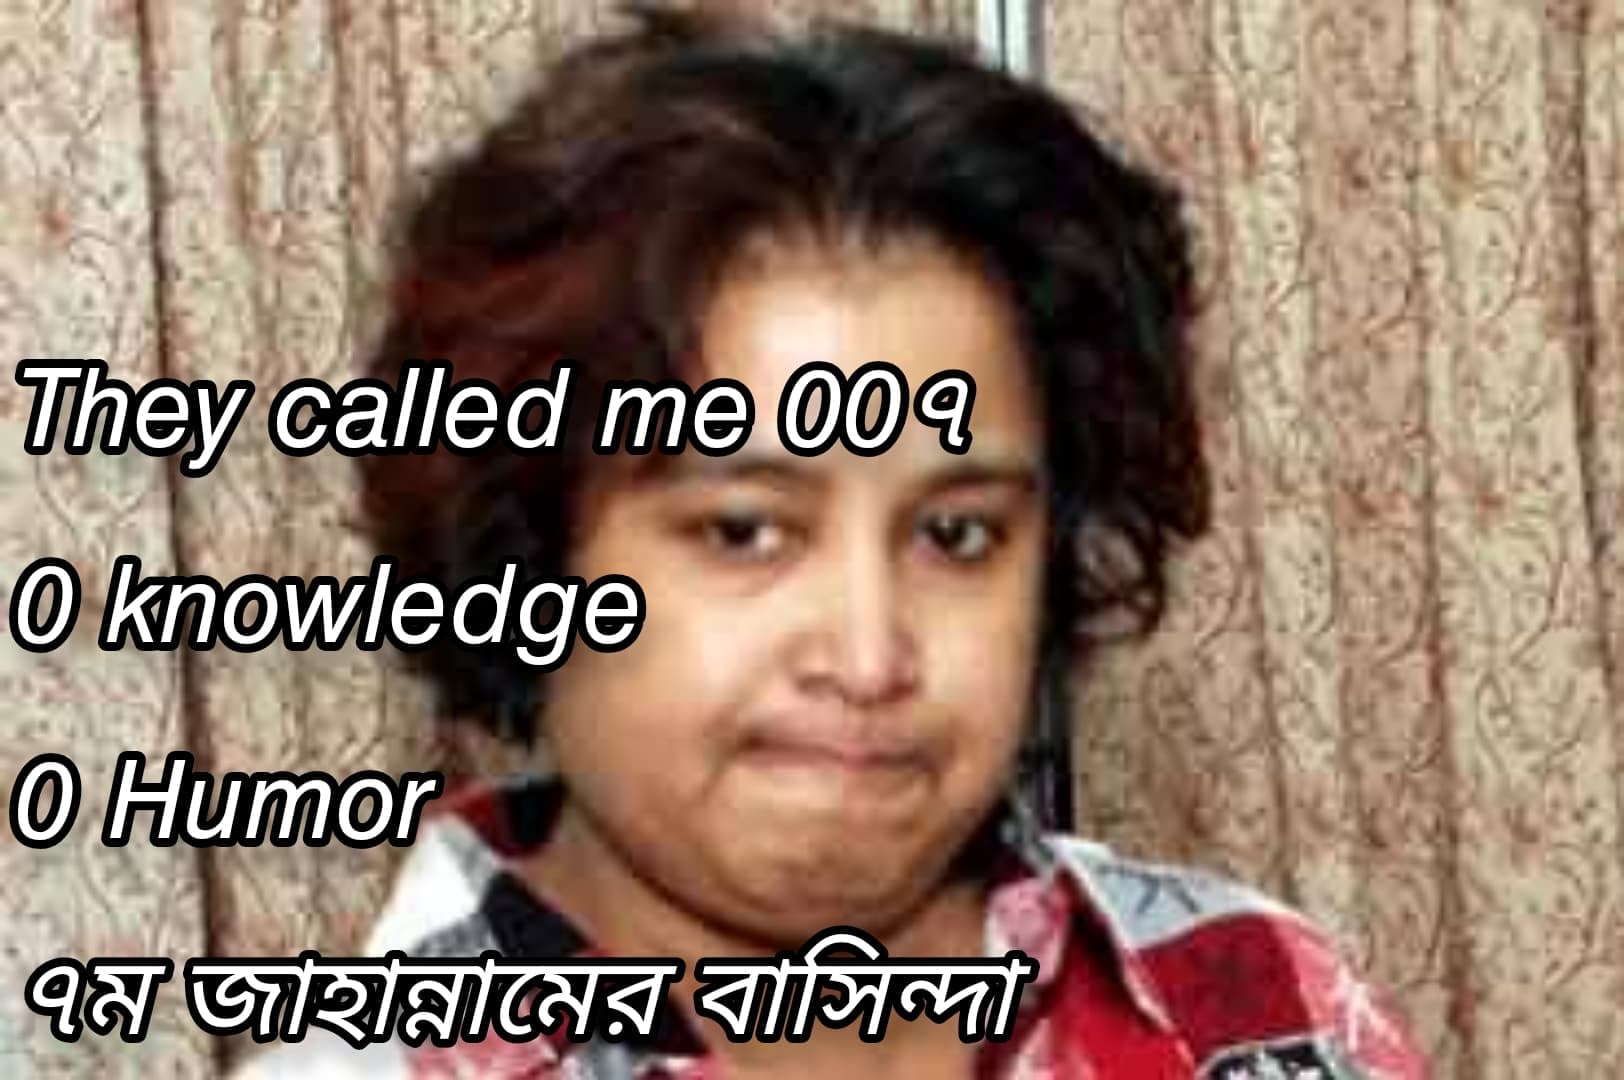
Caption: They called me    00৭   0 knowledge  0  Humor   ৭ম জাহান্নামের বাসিন্দা
Label: hate